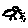
Label: bird